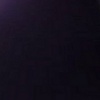
Label: space